Aerial crown-view tile of a tropical tree (Barro Colorado Island, Panama), acquired 20250124:
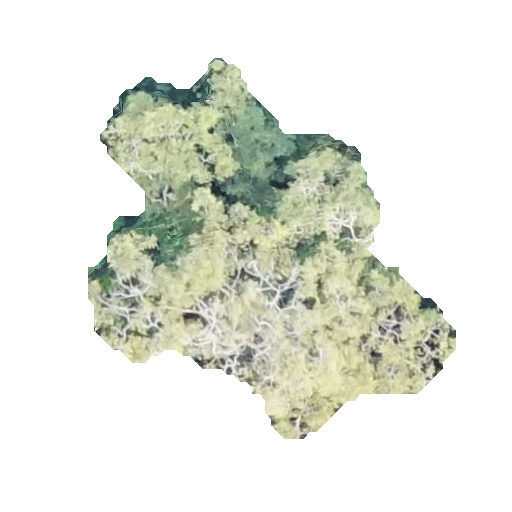
Species: Platypodium elegans
GBIF accepted scientific name: Platypodium elegans
Crown area: 120.616 m²